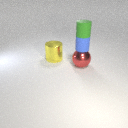
small green rubber cylinder above large red metal sphere